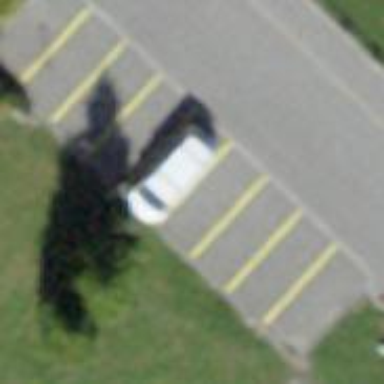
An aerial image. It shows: Parking available on the street side.